Question: I have some projects in my workspace :
'''
AndroidMonitoring # an android application
MonitoringModel # an android library project
DataServlet # servlet project
'''
AndroidMonitoring (which depends on MonitoringModel,

compiles and runs just fine but I need the MonitoringModel classes to be available also in the DataServlet project. I added the Model as a dependency in the Java Build path of the DataServlet project but I get :
'''
java.lang.NoClassDefFoundError: gr/uoa/di/monitoring/model/Battery
gr.uoa.di.monitoring.server.servlets.DataCollectionServlet.doGet(DataCollectionServlet.java:20)
javax.servlet.http.HttpServlet.service(HttpServlet.java:621)
javax.servlet.http.HttpServlet.service(HttpServlet.java:722)
'''
I need the Model to be an Android library project as it contains android classes - but also contains the methods to parse the files in the servlet - is it possible ? How should I set this up ?
: MonitoringModel is <URL>
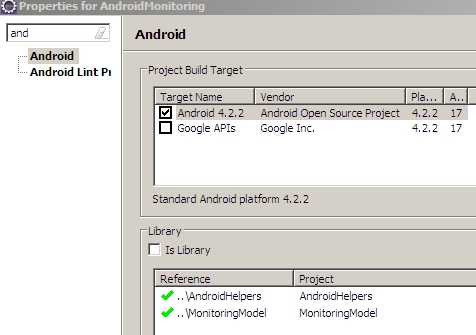
Answer: Solved !
1. remove the dependency from DataServlet's java build path
2. go to the MonitoringModel project and remove the library attribute, run it as an Android app remake it into a library (from here) Clean the MonitoringModel project
3. grab the monitoringmodel.jar from bin/ and drop it into the DataServlet/WEB-INF/lib
4. refresh and run on server
5. done !
Will try and improve on this hack (linking to an external jar did not seem to work btw) - any better ideas will be accepted as an answer - however closing this for now.
: apparently step 3. can be substituted by creating a from 'DataServlet/WEB-INF/lib/monitoringmodel.jar' to monitoringmodel.jar - still testing this as some action sequences break the link methinks. Symbolic links do not seem to work though - reported this as a <URL>
: the steps below seem to work too - but I leave the manual procedure as it definitely works
1. remove the dependency from DataServlet's java build path
2. Hard link the monitoringmodel.jar from bin/ and to the DataServlet/WEB-INF/lib. I used shell link extension but this : mklink /H c:\path o\WebContent\WEB-INF\lib\monitoringmodel.jar c:\path oin\monitoringmodel.jar
should also work
3. Now everytime you make a change in monitoring model the jar is updated. You only have to refresh the servlet project (will be redeployed on server on its own by default)
'android.*'